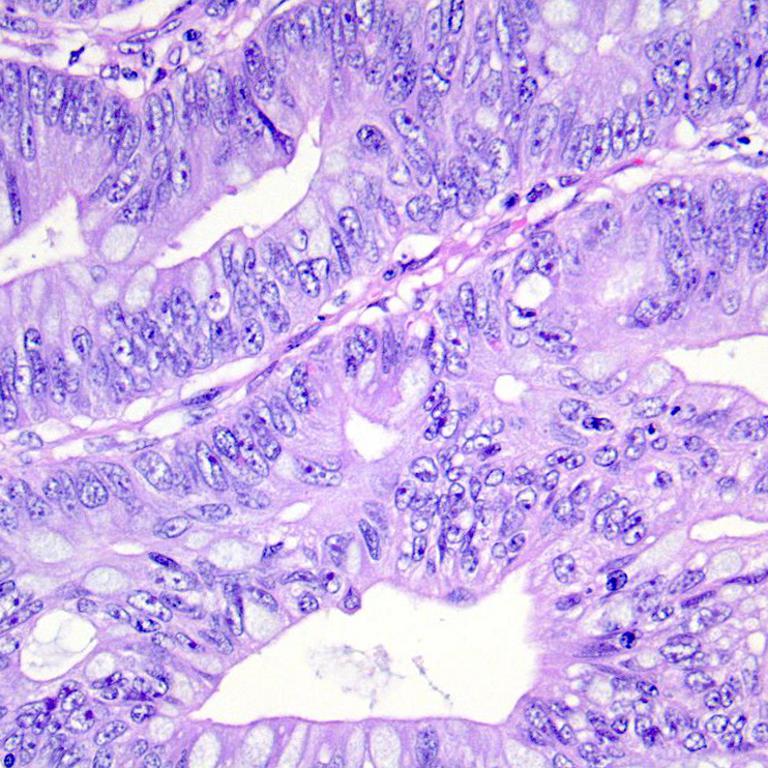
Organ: colon
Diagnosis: adenocarcinomas